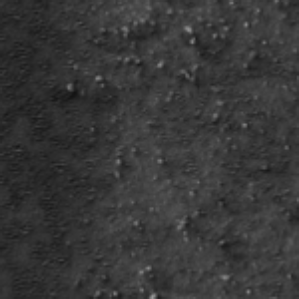
Label: frost